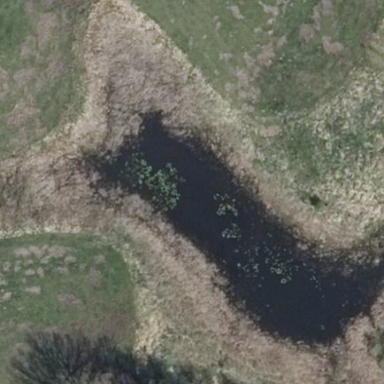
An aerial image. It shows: Wetland area dominated by reedbeds.